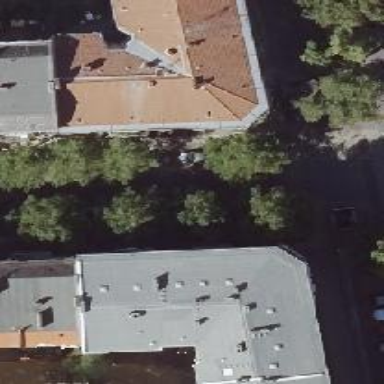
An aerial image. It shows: The object is located on "Am Bahnhof Westend" street.